Field crop: tomato
Growth stage: 2
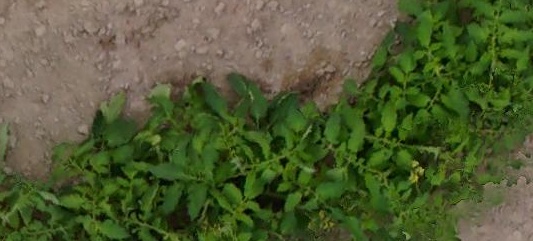
Species: tomato